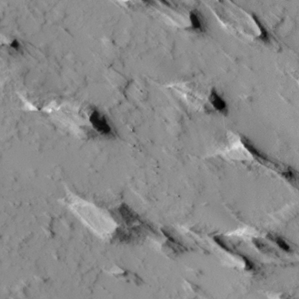
Label: non_frost